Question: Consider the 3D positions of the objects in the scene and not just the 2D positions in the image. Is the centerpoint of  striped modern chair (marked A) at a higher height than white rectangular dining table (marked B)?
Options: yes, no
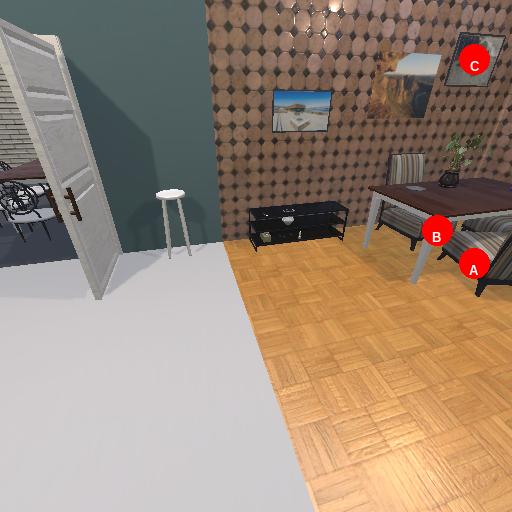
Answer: yes